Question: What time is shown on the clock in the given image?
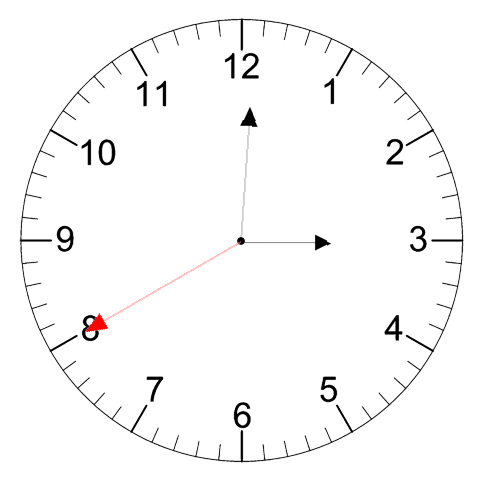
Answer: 03:00:40